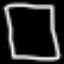
Label: square